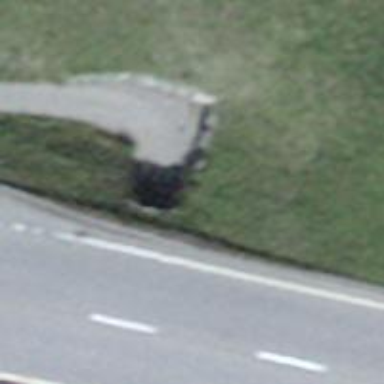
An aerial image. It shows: Footway tunnel with asphalt surface.